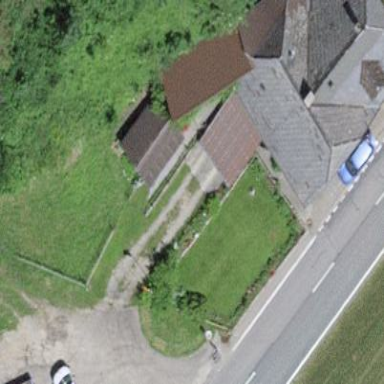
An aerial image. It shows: Rural barn.